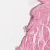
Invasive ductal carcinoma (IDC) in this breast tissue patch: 0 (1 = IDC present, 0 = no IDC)